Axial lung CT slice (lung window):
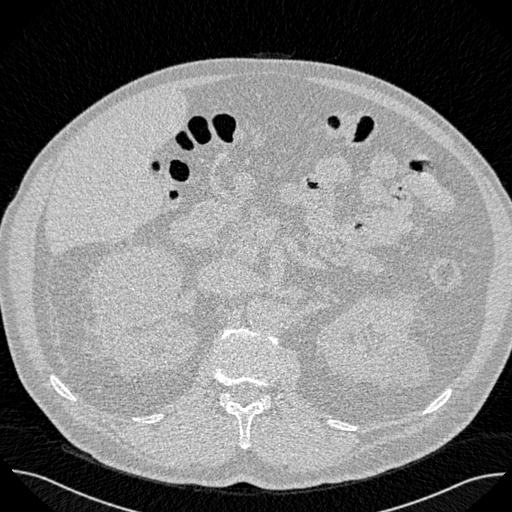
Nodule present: no